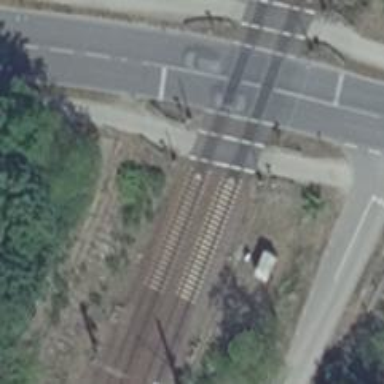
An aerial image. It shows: Railway crossing with traffic signals.